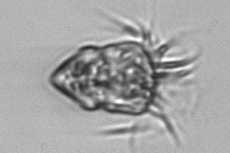
Label: Strombidium_inclinatum